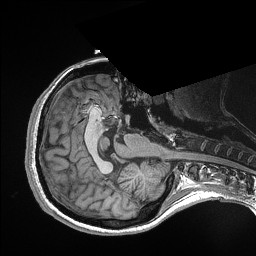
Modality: T1w
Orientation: axial
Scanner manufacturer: siemens
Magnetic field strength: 3 T
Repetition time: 2.3 s
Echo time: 0.00298 s